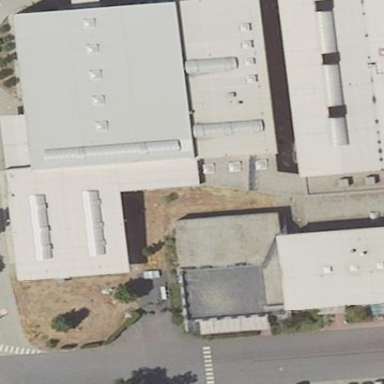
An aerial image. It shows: Industrial building.